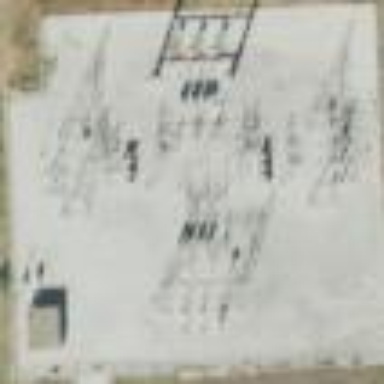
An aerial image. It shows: Outdoor power substation enclosed by fence. The substation operates at the transmission level.